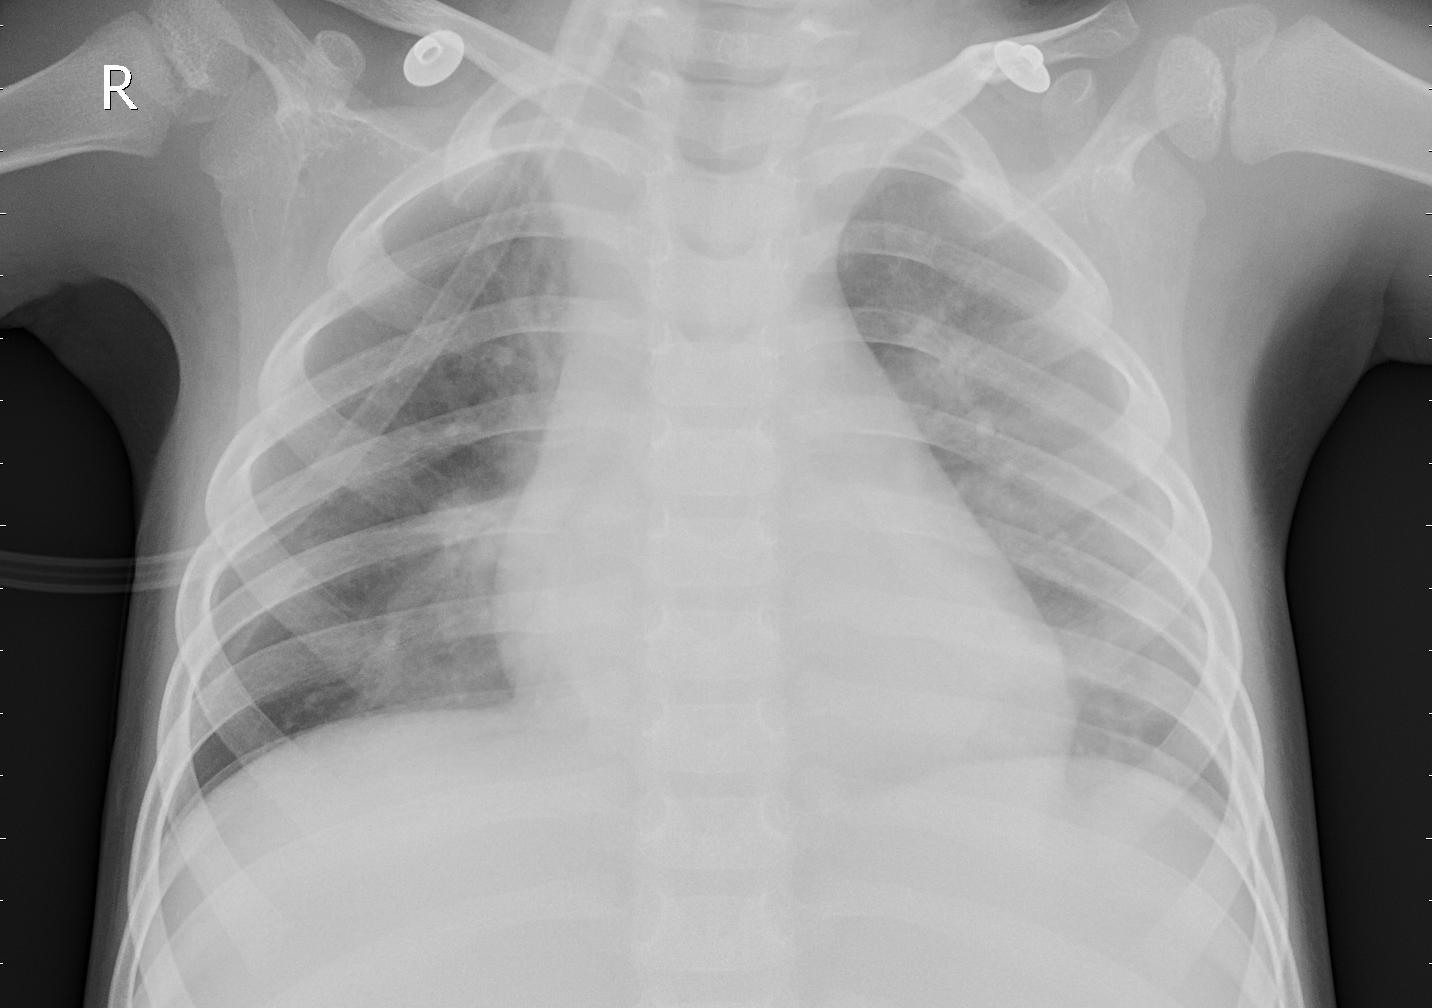
Diagnosis: PNEUMONIA